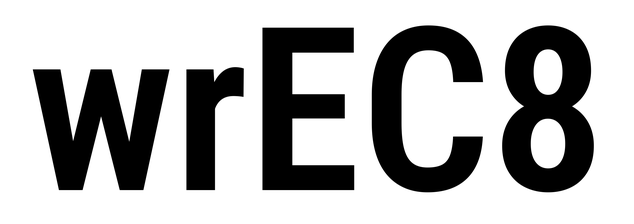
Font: Roboto_Condensed_SemiBold